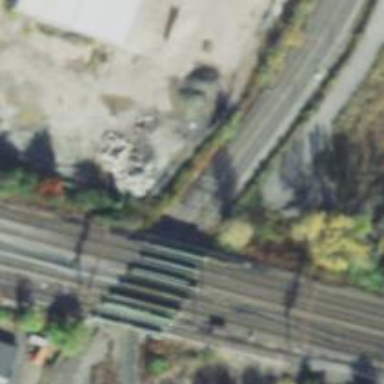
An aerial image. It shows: Bridge over electrified railway with contact lines.